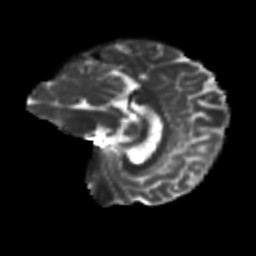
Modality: T2w
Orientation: sagittal
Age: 24
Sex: male
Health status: healthy
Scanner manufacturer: siemens
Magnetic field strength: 3 T
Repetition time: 8.6 s
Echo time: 0.095 s